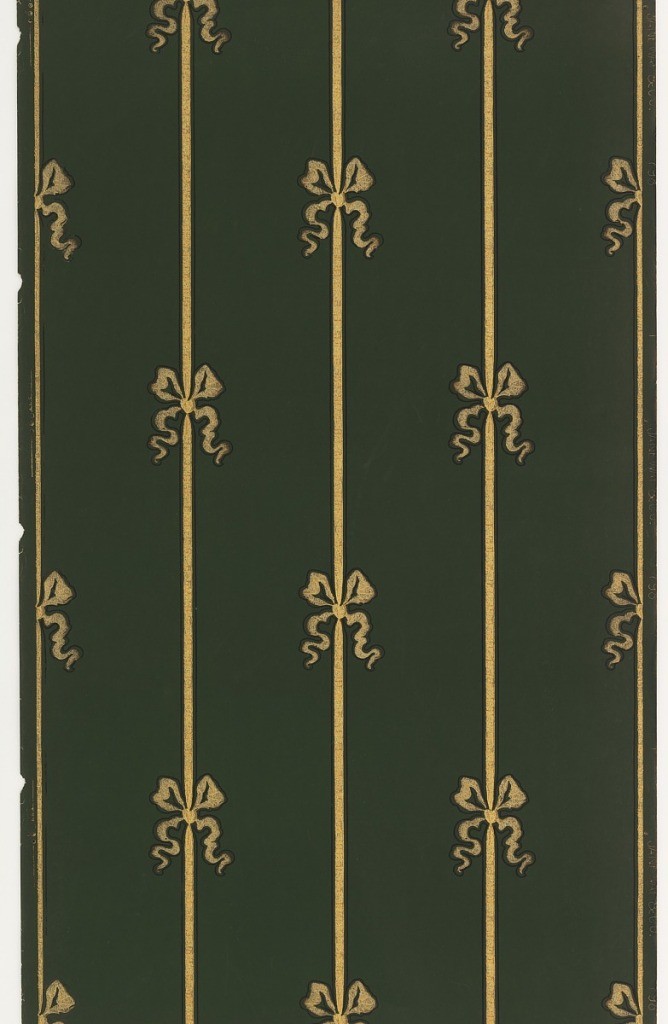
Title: Sidewall
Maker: Janeway & Co. Inc., New Brunswick, New Jersey, 1848 - 1914
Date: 1905–1915
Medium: Machine-printed paper, liquid mica
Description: On green-blue ground, vertical stripes in white with staggered bows.